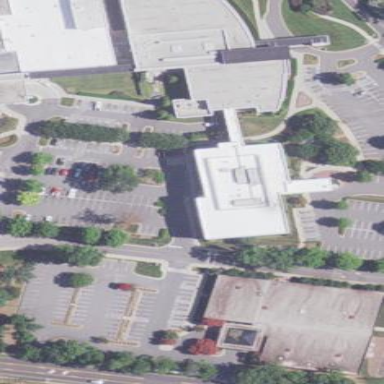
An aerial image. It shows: Hospital building.